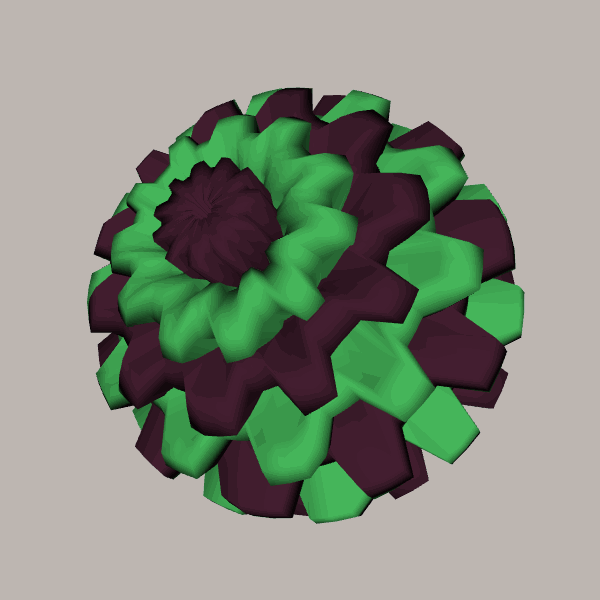
Background: light